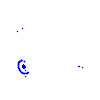
Particle: pion